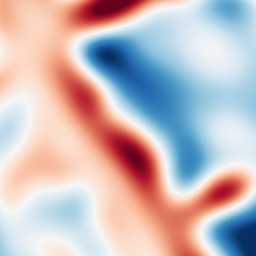
Category: multiscale
Decomposition family: log
Decomposition parameters: sigma: 20
Upsampling method: quadratic
Upsampling parameters: scale: 2
Upsampling scale: 2